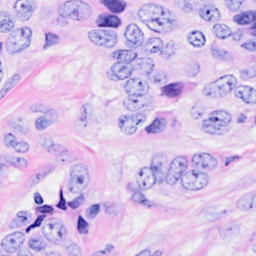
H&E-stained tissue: Breast